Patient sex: M
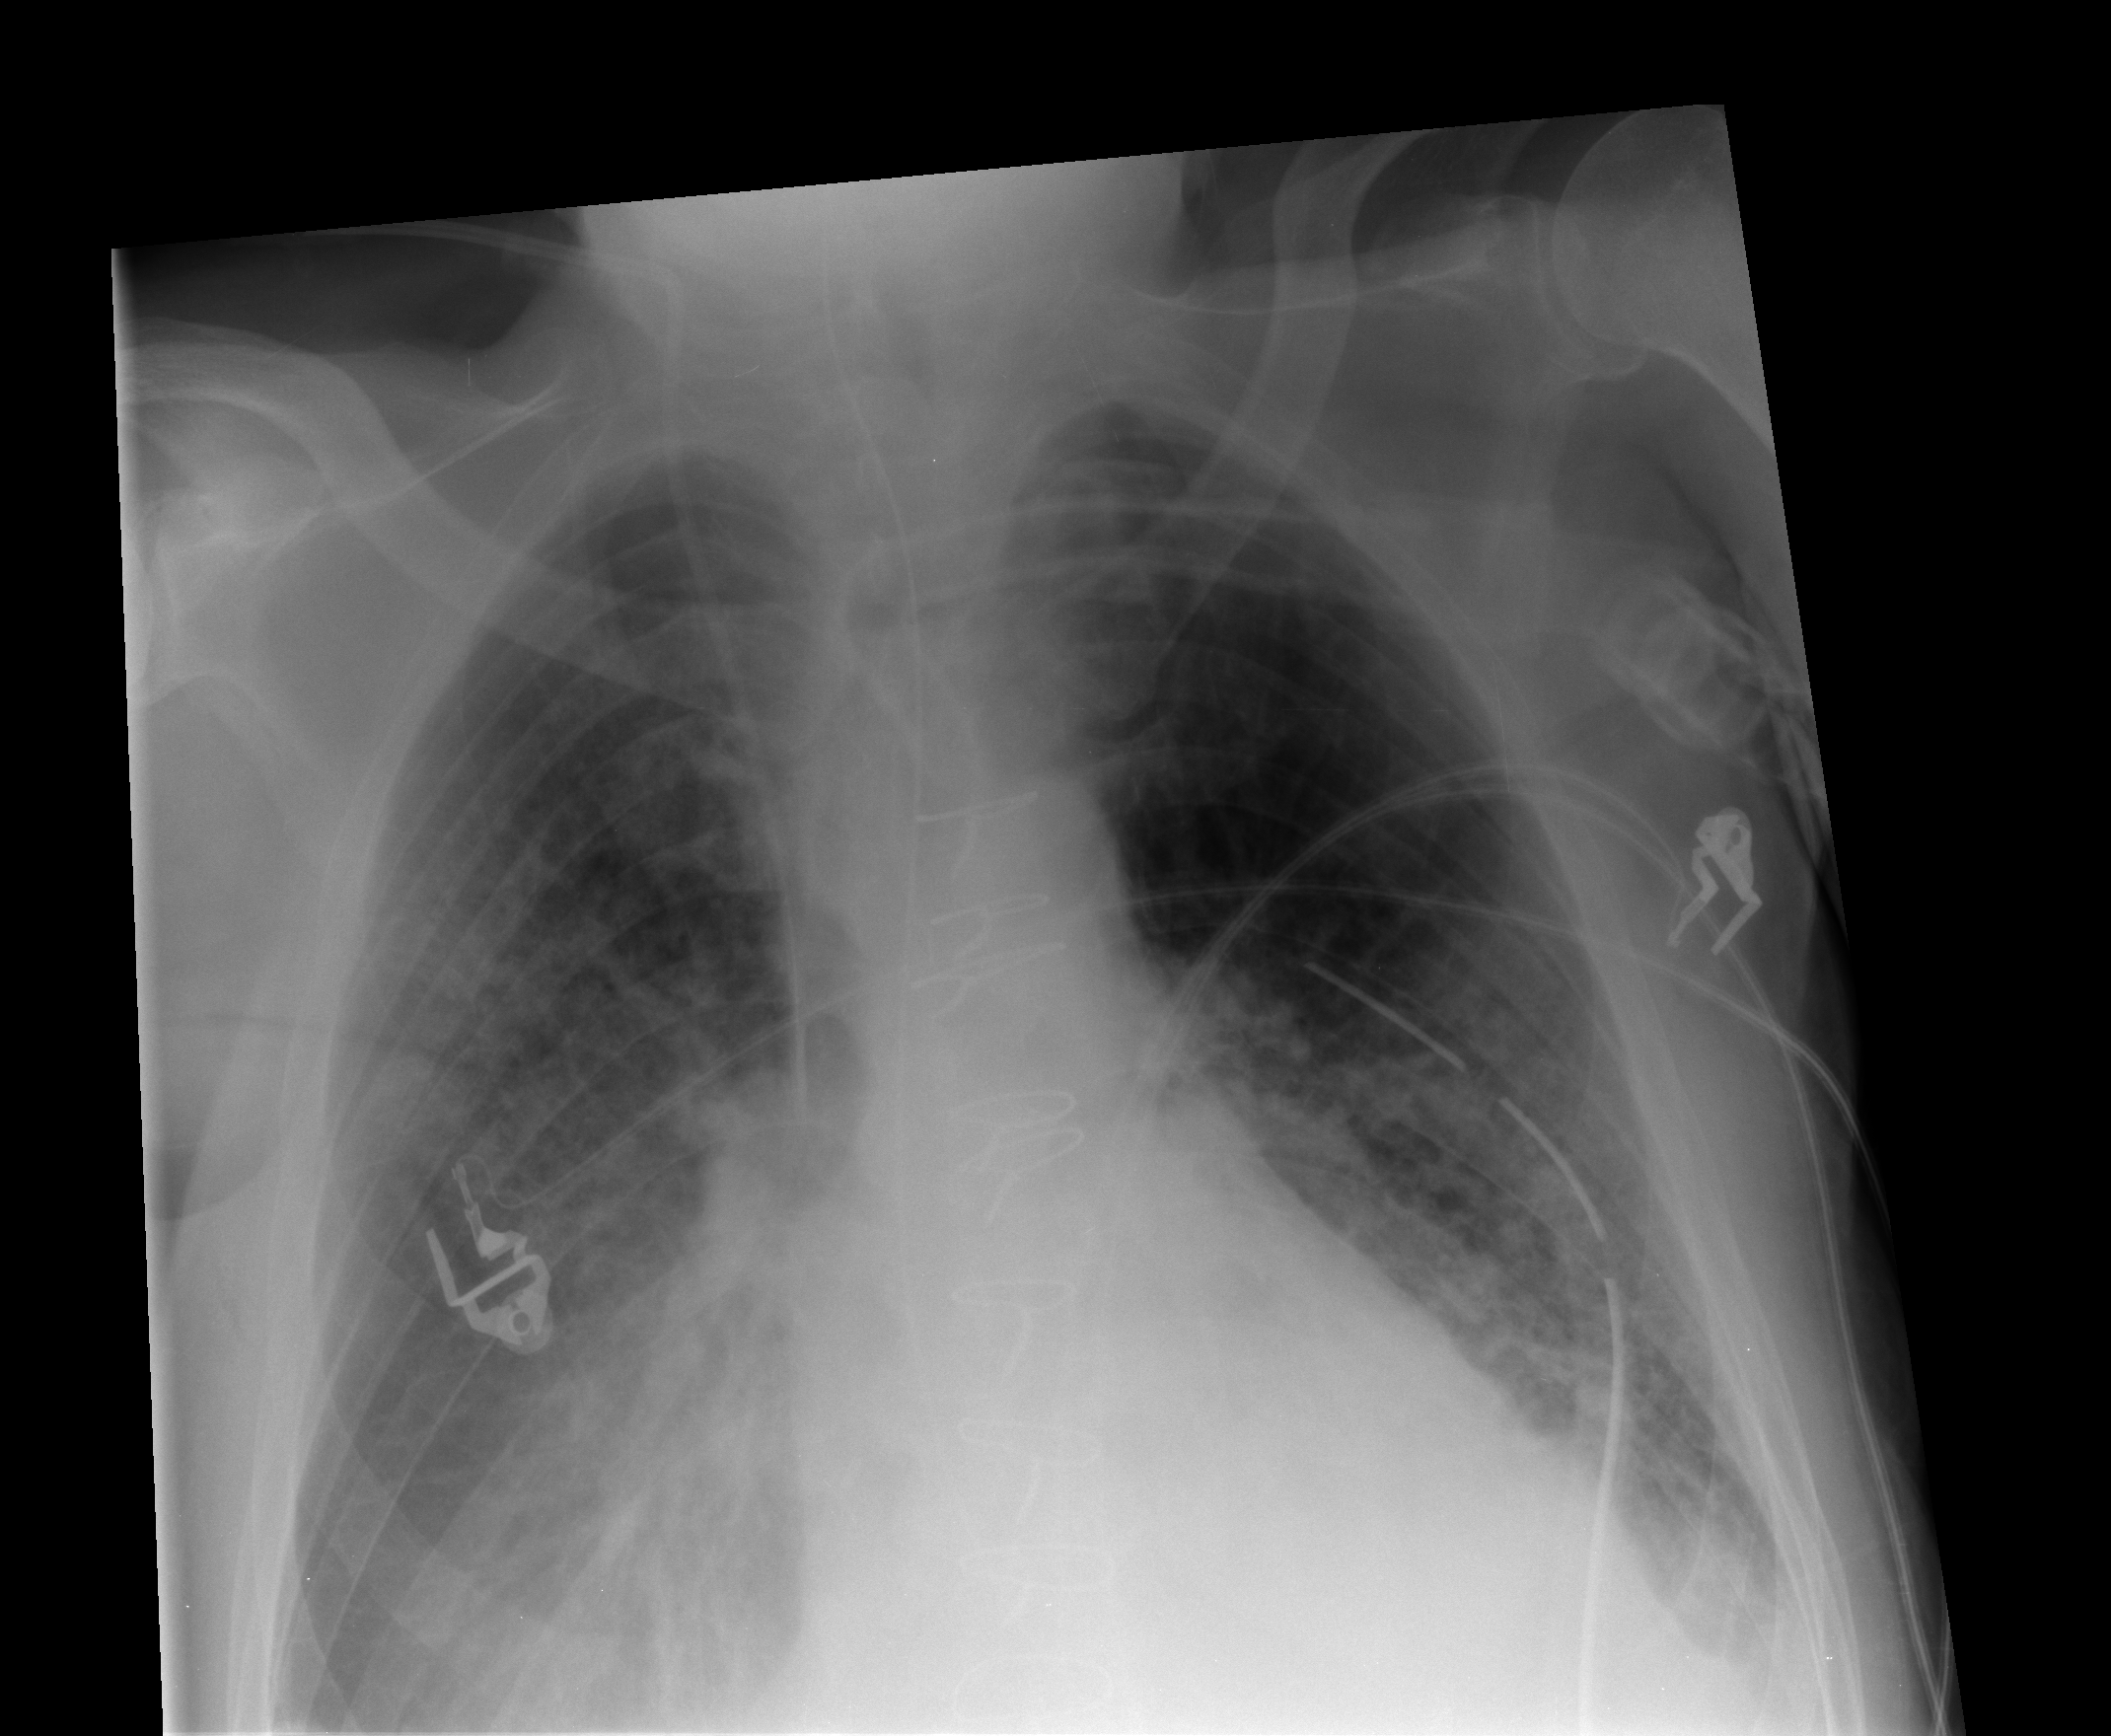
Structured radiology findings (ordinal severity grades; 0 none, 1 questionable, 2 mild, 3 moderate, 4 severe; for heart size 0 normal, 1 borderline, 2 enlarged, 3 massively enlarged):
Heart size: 2
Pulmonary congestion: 2
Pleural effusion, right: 1
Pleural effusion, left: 2
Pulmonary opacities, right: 2
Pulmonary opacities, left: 2
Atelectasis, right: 2
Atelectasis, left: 2